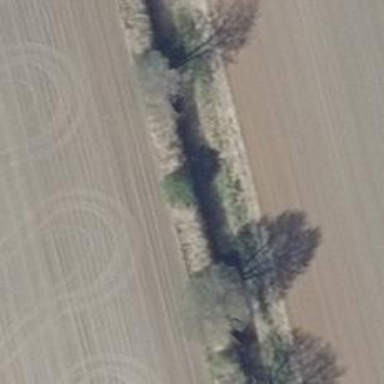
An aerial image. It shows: Row of deciduous broadleaved trees.